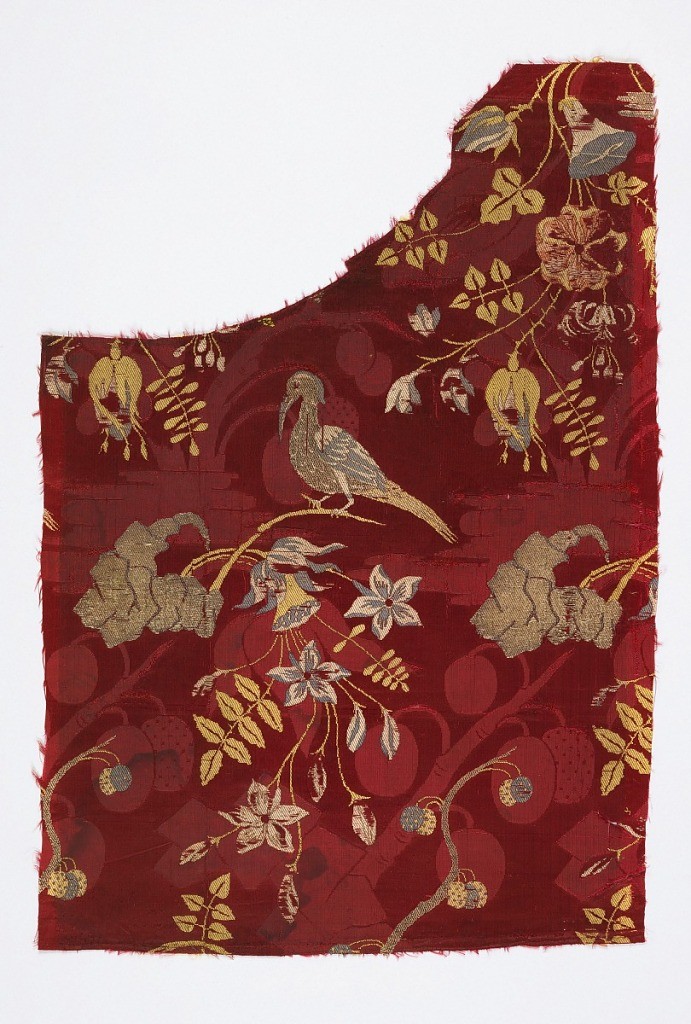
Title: Fragment
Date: late 17th century
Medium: silk, metallic thread Technique: 5-harness satin damask with additional patterning by discontinuous supplementary wefts bound on the surface in 4/1 twill by every 5th satin warp (two found wefts to one supplementary weft)
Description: Bizarre-style red damask with a large pattern of angular shapes such as rock-like formations and branches bearing large fruit. Brocaded in yellow, blue, pink and white silk and silver thread. Pattern shows drooping floral spray growing out of a conglomeration of silver rock-like formations and an exotic bird perched on a branch.